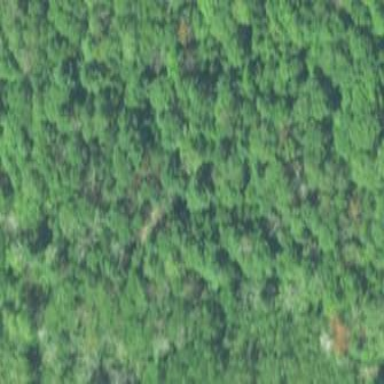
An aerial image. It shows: Mixed leaf woodland.